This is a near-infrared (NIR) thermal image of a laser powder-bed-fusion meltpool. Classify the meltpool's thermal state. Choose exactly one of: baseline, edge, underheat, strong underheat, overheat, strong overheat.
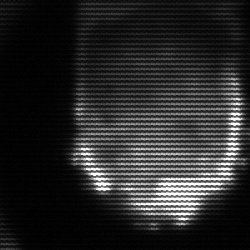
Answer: baseline